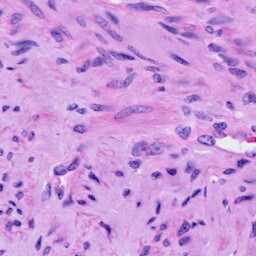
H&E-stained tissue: Cervix